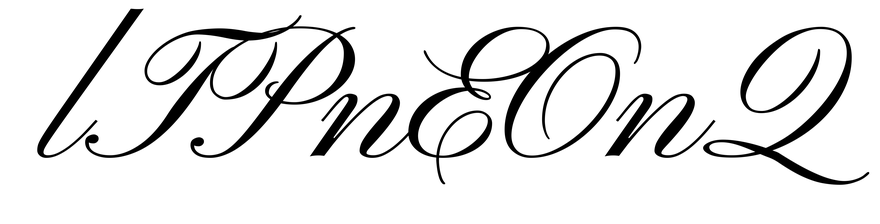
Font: PinyonScript-Regular